在平面直角坐标系$xOy$中，抛物线$y=mx^2+6mx+n$（$m<0$）与$x$轴交于点$A(-1,0)$和点$B$，顶点为$D$．

\bigskip % 模拟图片中的空行

(1) 求此抛物线的对称轴及点$B$的坐标；

(2) 点$P$是该抛物线上的一点，设对称轴与$x$轴交于点$E$，如果$BP$恰好平分线段$DE$，求点$P$的坐标（用含$m$的式子表示）；

(3) 在（2）的条件下，连接$PD$、$AP$，当$\angle DPB = \angle PAB$时，求$m$的值．
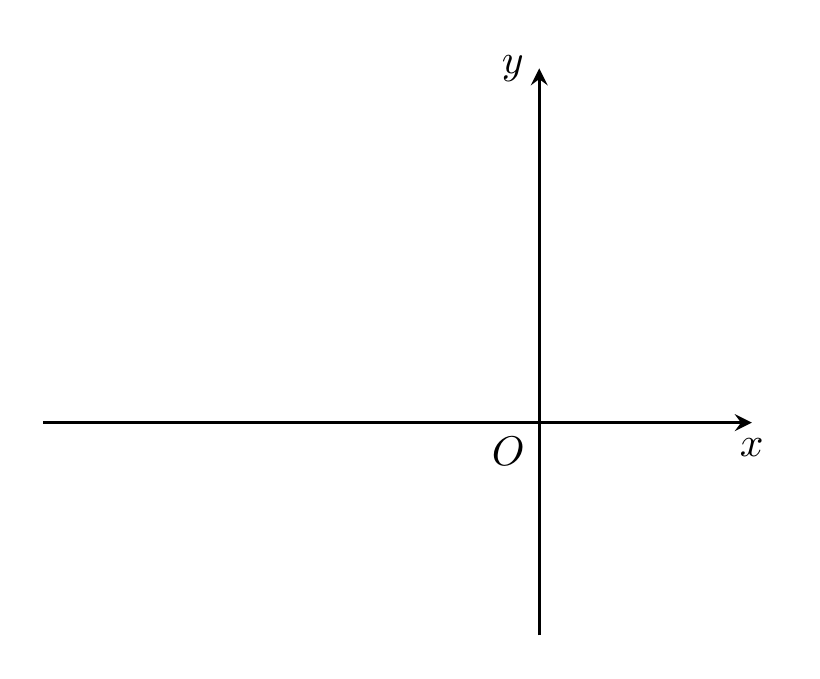
【解答】

\noindent \textbf{【答案】}
\begin{enumerate}
\item (1) 对称轴是直线$x=-3$，点$B$的坐标为$(-5,0)$；
\item (2) 点$P$坐标为$(-2,-3m)$；
\item (3) $m=-\dfrac{\sqrt{3}}{3}$．
\end{enumerate}

\vspace{0.1cm}
\noindent \textbf{【分析】}
（1）根据对称轴方程求出对称轴，再根据轴对称的性质求出点$B$的坐标；
（2）过点$P$作$PG\perp x$轴于点$G$，将抛物线先写成交点式，再化成顶点式求出顶点$D$及线段$DE$的中点坐标，根据相似三角形的判定列方程求解；
（3）延长$DP$交$x$轴于点$H$，求出点$H$的坐标，证$\triangle BPH\backsim\triangle HAP$，根据相似三角形的性质求出$PH$，然后在$\mathrm{Rt}\triangle PGH$中，根据勾股定理列方程即可求解．

\vspace{0.2cm}
\noindent \textbf{【详解】(1)}
抛物线对称轴是直线
$$x=-\dfrac{6m}{2m}=-3.$$
$\because$ 点$A$与点$B$关于对称轴对称，点$A(-1,0)$，
$\therefore$ 点$B$的坐标为：$(-5,0)$．

\vspace{0.2cm}
\noindent \textbf{(2)}
$\because$ 抛物线与$x$轴交于点$A(-1,0)$，$B(-5,0)$，
$$\therefore y=m(x+1)(x+5)=mx^2+6mx+5m=m(x+3)^2-4m,$$
$\therefore n=5m$，点$E$坐标为$(-3,0)$，顶点$D$的坐标为$(-3,-4m)$．

设$DE$的中点为$F$，则点$F$的坐标$(-3,-2m)$．

设点$P$的坐标为$[a,m(a^2+6a+5)]$，作$PG\perp x$轴，垂足为点$G$．

$\because PG\perp x$轴，$DE\perp x$轴，
$\therefore PG\parallel DE$，
$\therefore \triangle BPG\backsim\triangle BFE$，
$$\therefore \dfrac{BE}{BG}=\dfrac{EF}{PG},$$
即
$$\dfrac{2}{a+5}=\dfrac{-2m}{m(a^2+6a+5)},$$
解得 $a=-2$ 或 $a=-5$（舍去），
$\therefore$ 点$P$坐标为$(-2,-3m)$．

\vspace{0.2cm}
\noindent \textbf{(3)}
延长$DP$交$x$轴于点$H$，
$\because$ 点$D(-3,-4m)$，点$P(-2,-3m)$，
$\therefore$ 直线$PD$的函数解析式为：$y=mx-m$，
$\therefore$ 点$H$的坐标为$(1,0)$．

又$\because \angle DPB=\angle PAB$，
$\therefore \angle BPH=\angle HAP$．

在$\triangle BPH$与$\triangle HAP$中，
$$\angle BPH=\angle HAP,\quad \angle PHB=\angle AHP,$$
$\therefore \triangle BPH\backsim\triangle PAH$，
$$\therefore \dfrac{PH}{AH}=\dfrac{BH}{PH},$$
即 $PH^2=AH\cdot BH$．

又 $AH=2$，$BH=6$，
$$\therefore PH^2=2\times6=12,\quad PH=2\sqrt{3}.$$

在$\mathrm{Rt}\triangle PGH$中，$PH=2\sqrt{3}$，$GP=-3m$，$GH=3$，
$$\therefore (2\sqrt{3})^2=(-3m)^2+3^2,$$
$$12=9m^2+9,$$
$$9m^2=3,\quad m^2=\dfrac{1}{3},$$
解得：$m_1=\dfrac{\sqrt{3}}{3}$（舍去，因为$m<0$），$m_2=-\dfrac{\sqrt{3}}{3}$．

\vspace{0.1cm}
\noindent \textbf{【点睛】}
本题考查了二次函数与几何的综合，考查了抛物线的性质，待定系数法求函数解析式，相似三角形的判定和性质，勾股定理等知识．利用点的坐标表示线段的长度、数形结合及构造辅助线是解本题的关键．

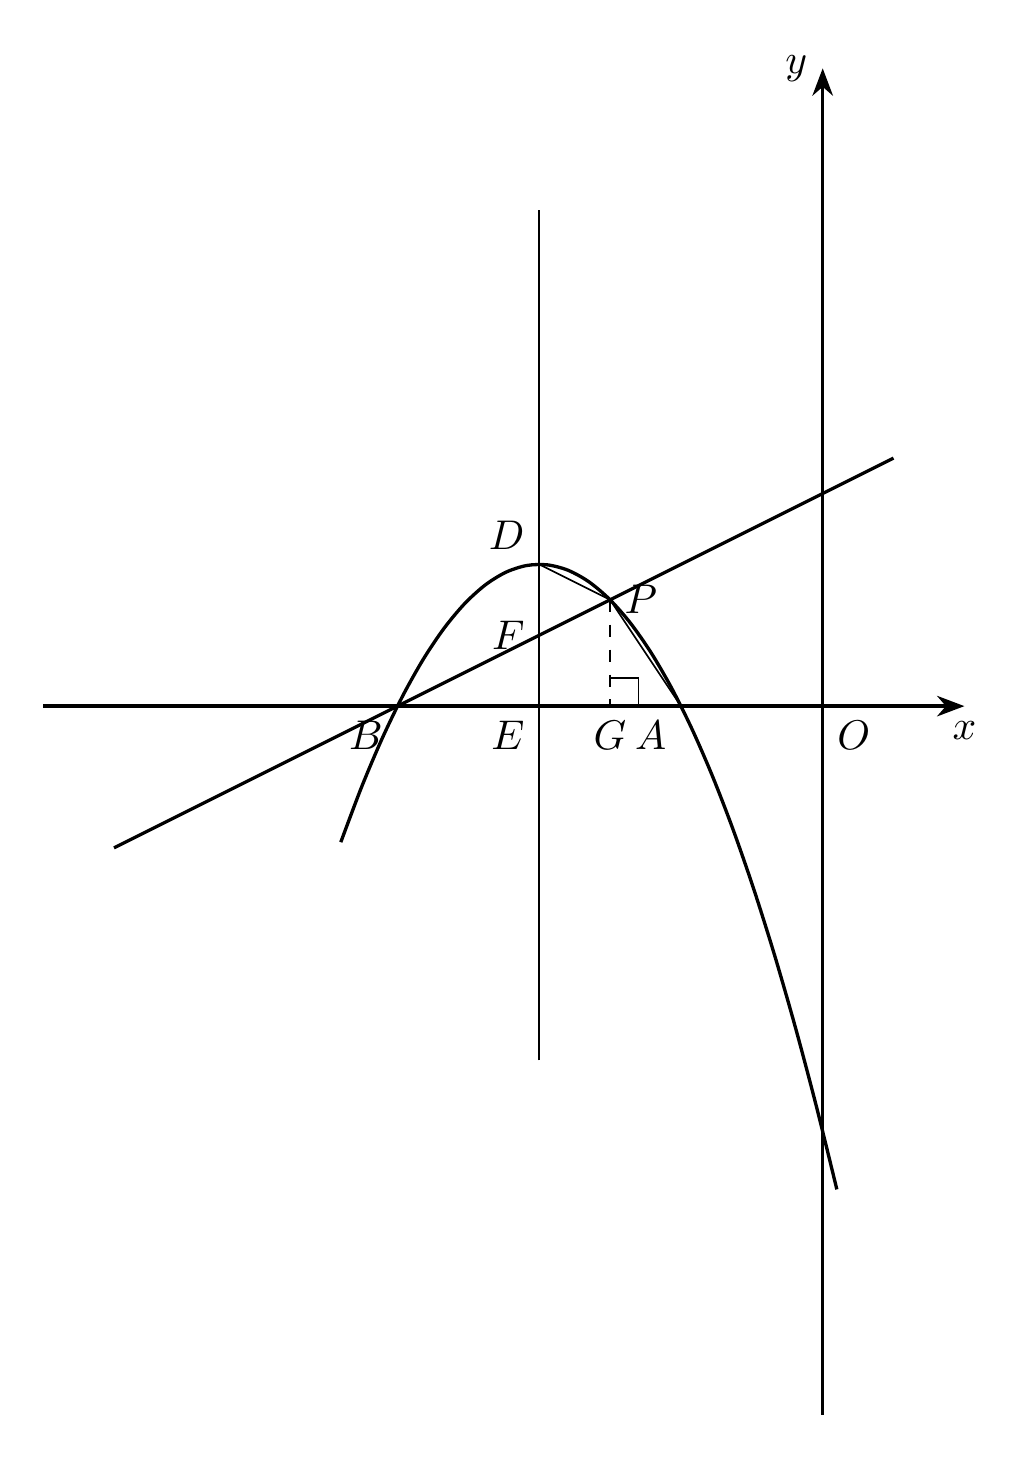
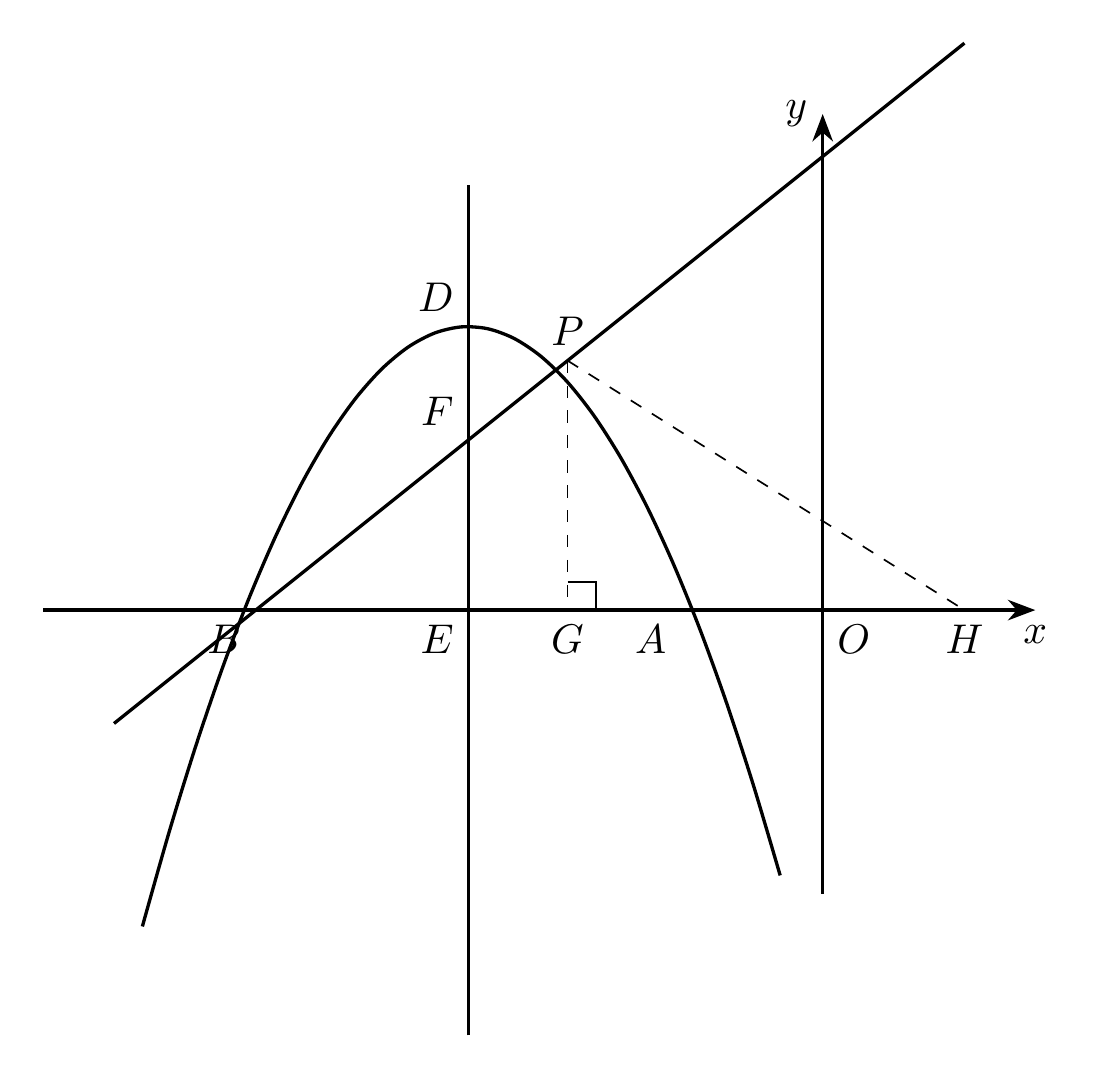